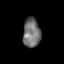
Tissue: skin
Cell type: Epithelial cells
Senescence score: 0.2776
Nuclear area (px): 498
Mean DAPI intensity: 113.161